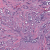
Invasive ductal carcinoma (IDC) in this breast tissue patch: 1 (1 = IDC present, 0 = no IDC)